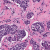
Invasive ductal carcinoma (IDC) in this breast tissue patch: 0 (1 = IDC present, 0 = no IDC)